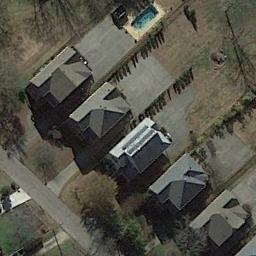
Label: medium_residential